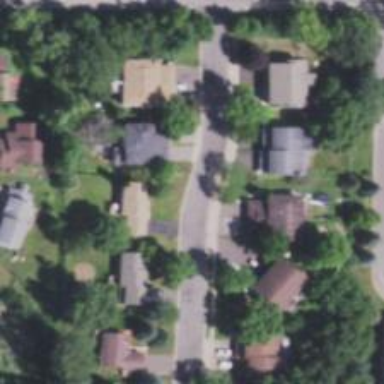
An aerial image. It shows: Residential road with sidewalk on the left side.